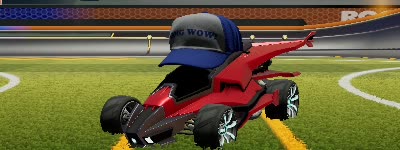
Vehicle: aftershock